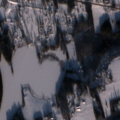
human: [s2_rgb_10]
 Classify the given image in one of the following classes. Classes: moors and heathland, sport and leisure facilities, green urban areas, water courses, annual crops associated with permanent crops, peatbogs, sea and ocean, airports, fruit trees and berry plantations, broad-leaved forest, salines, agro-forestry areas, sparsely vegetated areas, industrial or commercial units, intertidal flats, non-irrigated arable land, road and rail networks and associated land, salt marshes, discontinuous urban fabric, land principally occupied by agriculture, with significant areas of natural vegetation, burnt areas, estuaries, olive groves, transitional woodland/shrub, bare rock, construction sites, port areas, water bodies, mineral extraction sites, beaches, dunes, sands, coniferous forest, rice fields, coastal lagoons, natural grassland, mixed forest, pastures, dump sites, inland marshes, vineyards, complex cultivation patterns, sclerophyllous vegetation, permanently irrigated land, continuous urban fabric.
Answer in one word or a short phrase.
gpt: discontinuous urban fabric, non-irrigated arable land, land principally occupied by agriculture, with significant areas of natural vegetation, broad-leaved forest, mixed forest, water bodies